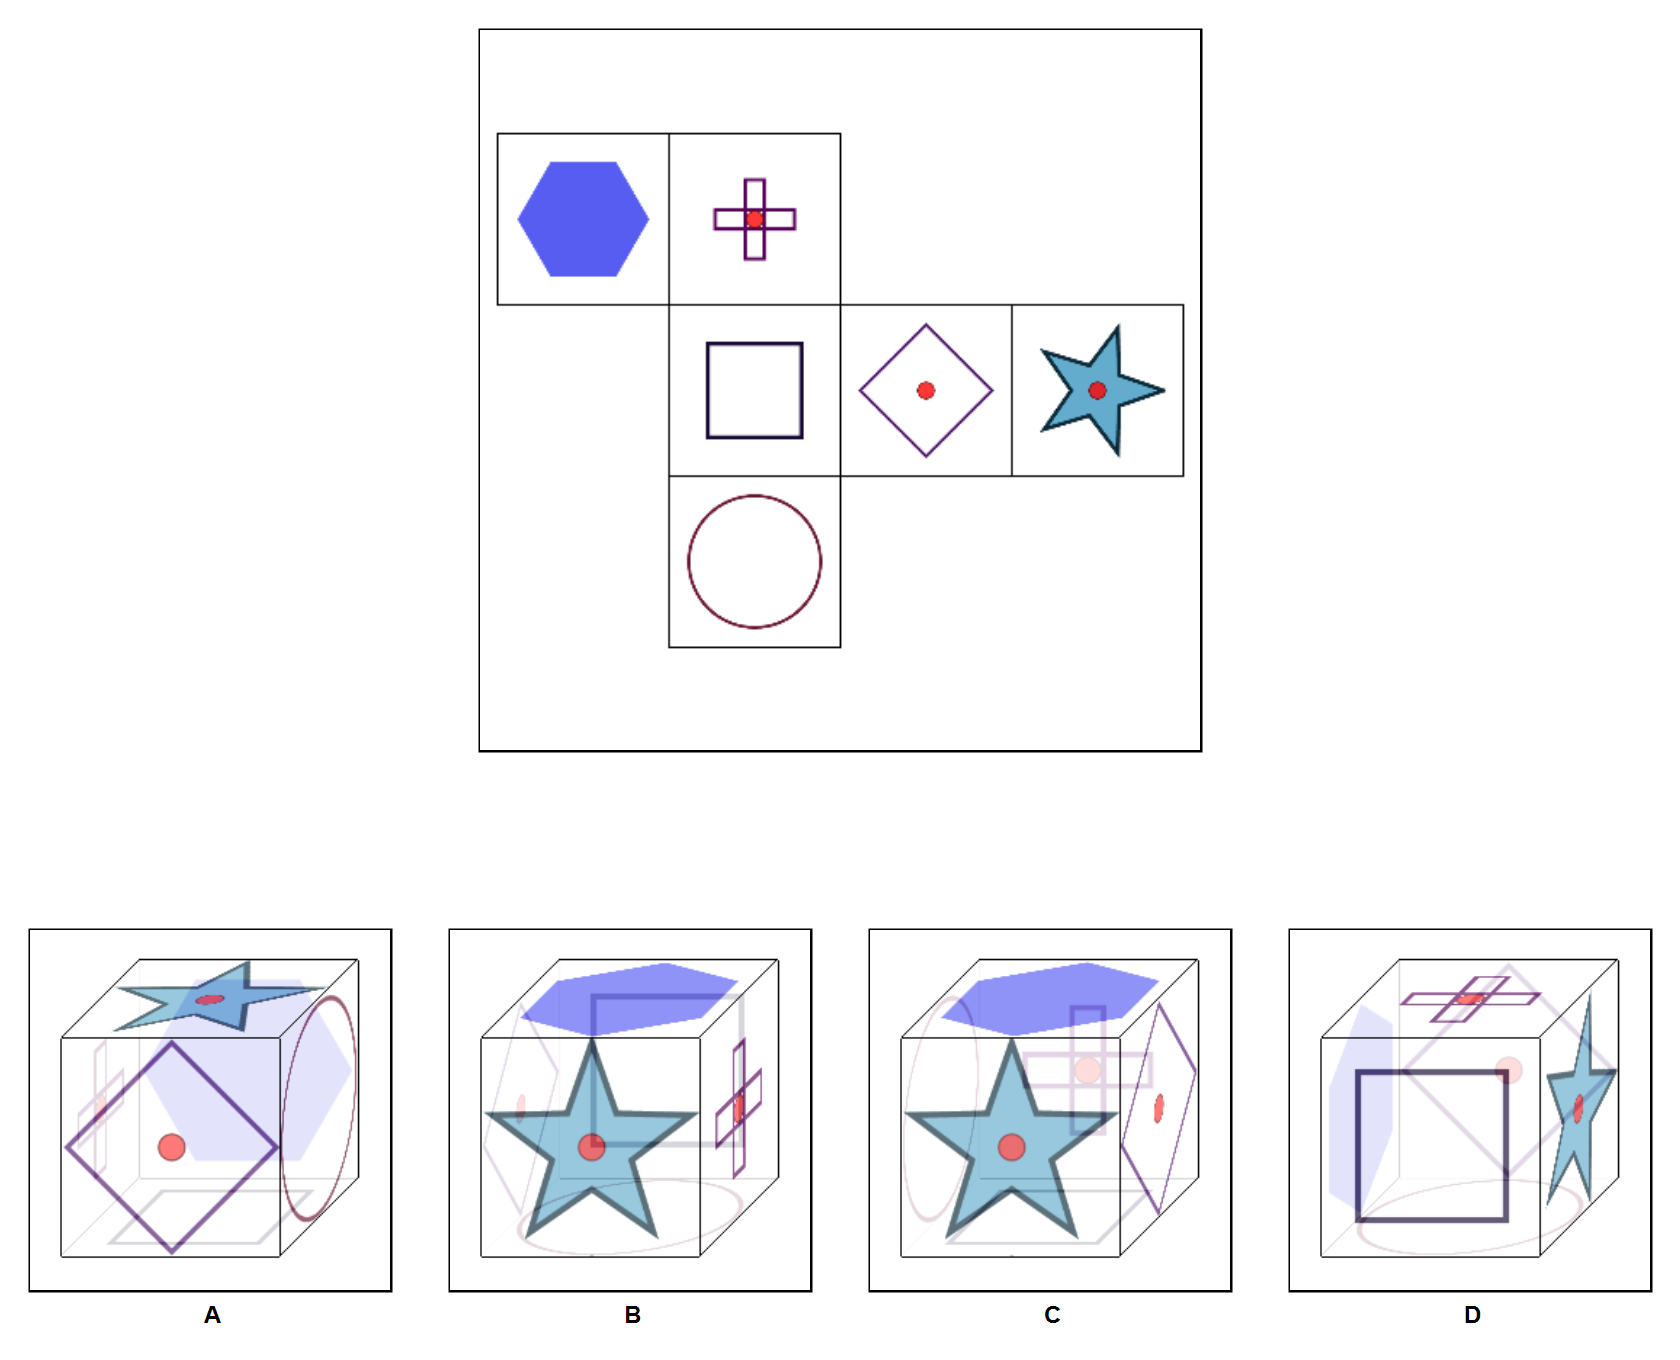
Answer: A